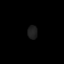
Tissue: skin
Cell type: Epithelial cells
Senescence score: 0.2371
Nuclear area (px): 132
Mean DAPI intensity: 30.318